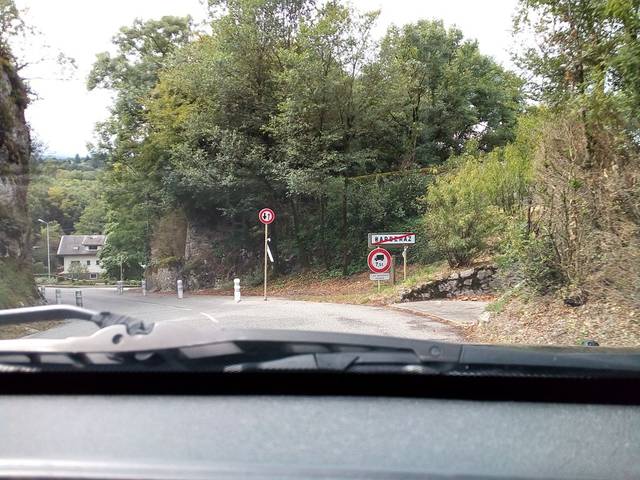
Region: France
Coordinates: 45.561, 5.936